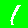
Digit: 1